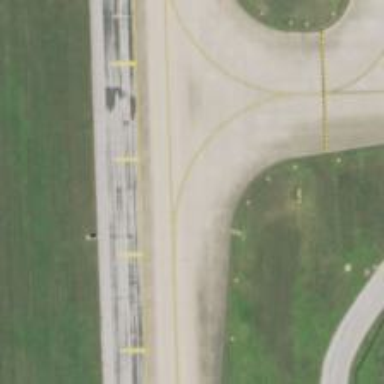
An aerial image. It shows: Image of taxiway at airport.